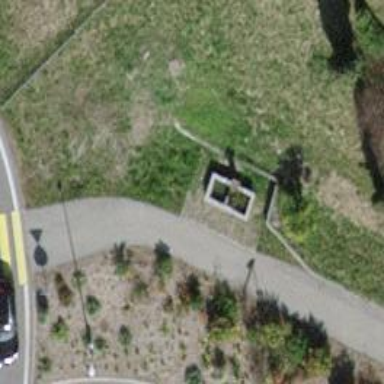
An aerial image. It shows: Fountain.